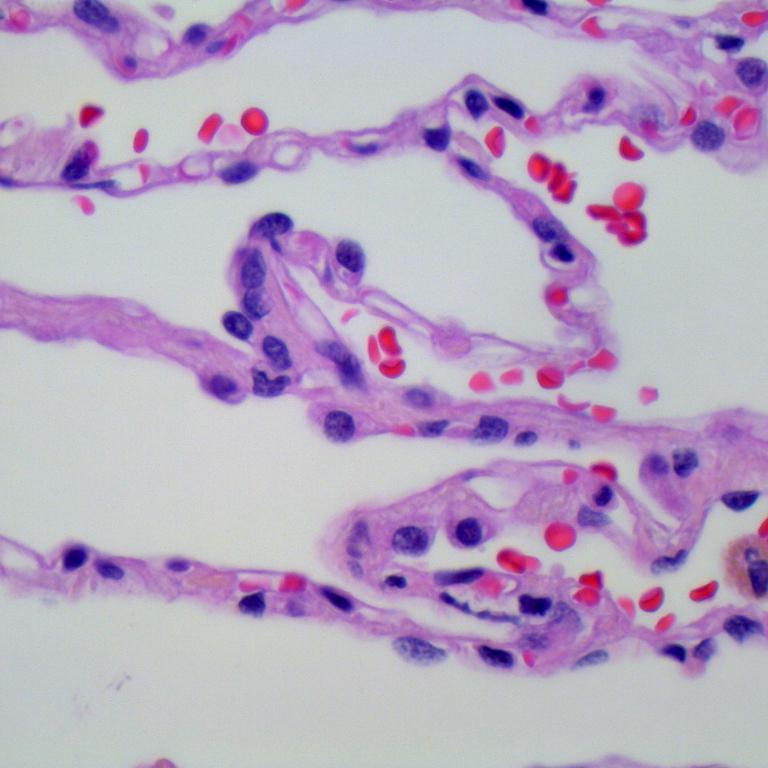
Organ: lung
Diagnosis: benign